Question: I would like to know if the following code is lazy evaluated or will crash in the way i handle possible exception of 'ReadAllLines()'. I know for sure that 'Where' clause is lazy evaluated but i'm not sure when i use it with 'ReadAllLines()'.
A possible explanation of how and why would be appreciated.

'''
var fileLines = File.ReadAllLines(filePath).Where(line =>
{
line = line.Trim();
return line.Contains("hello");
});
string search;
try
{
search = fileLines.Single();
}
catch (Exception exception)
{
...log the exception...
}
'''
Thanks in advance
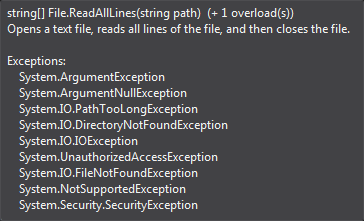
Answer: 'File.ReadAllLines' is not lazy loaded, it loads all into memory.
'''
string[] allLines = File.ReadAllLines(filePath);
'''
If you want to use LINQ's deferred execution you can use 'File.ReadLines' instead:
'''
var fileLines = File.ReadLines(filePath)
.Where(line =>
{
line = line.Trim();
return line.Contains("hello");
});
'''
This is also <URL>:
> The 'ReadLines' and 'ReadAllLines' methods differ as follows: When you use
'ReadLines', ; when you use 'ReadAllLines', before you can access
the array. Therefore, when you are working with very large files,
ReadLines can be more efficient.
But note that you have to be careful with 'ReadLines' since you cannot use it twice. If you try to "execute" it a second time you'll get an 'ObjectDisposedException' since the underlying stream is already disposed. <URL>
'''
var lines = File.ReadLines(path);
string header = lines.First();
string secondLine = lines.Skip(1).First();
'''
You cannot use it either to write to the same file since the stream is still open.
'''
File.WriteAllLines(path, File.ReadLines(path)); // exception: being used by another process.
'''
In these cases 'File.ReadAllLines' is more appropriate.